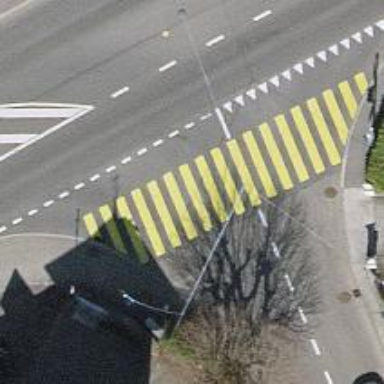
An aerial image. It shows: Uncontrolled zebra crossing.